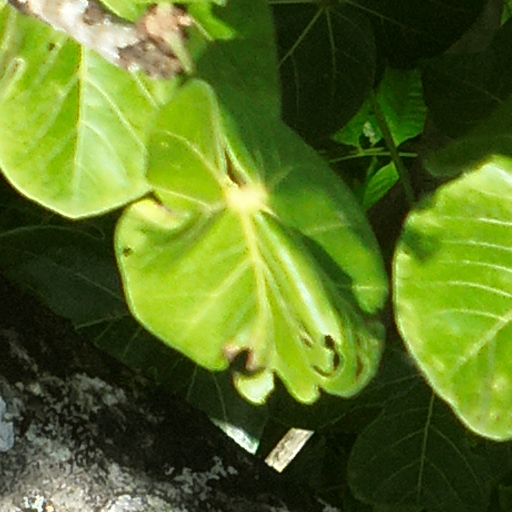
Species: Sterculia apetala
GBIF accepted scientific name: Sterculia apetala
Crown area (m\u00b2): 254.66